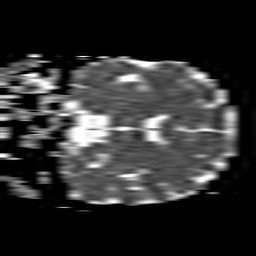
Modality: ADC
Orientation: coronal
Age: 47
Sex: female
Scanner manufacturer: philips
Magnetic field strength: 1.5 T
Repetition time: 3.398 s
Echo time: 0.06922 s